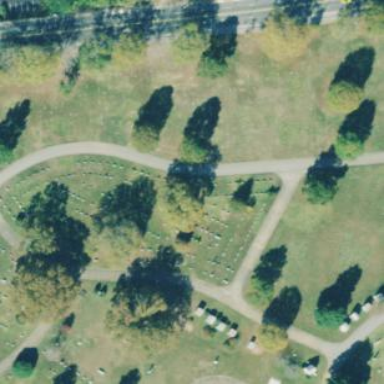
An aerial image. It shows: Sector in the cemetery.